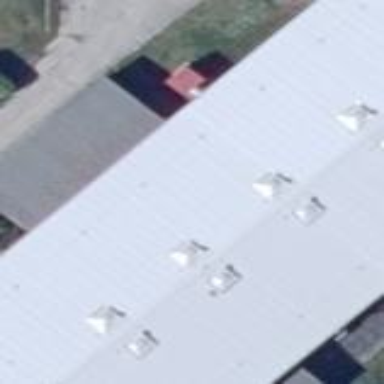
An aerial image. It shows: Industrial building.